Question: I added a Searchbar and Search Display Controller to my iPad app that use localSearch. I believe I implemented the delegates correctly. The search works fine and displays the results but the issues is that these results start in the second cell. The first cell in the popup display being empty. I double checked to see if the map items count and contents were correct and they were.
The code:
'''
- (void) searchBarSearchButtonClicked:(UISearchBar *)searchBar
{
if (![self connected]) {
[[[UIAlertView alloc] initWithTitle:NSLocalizedString(@"Cannot Connect",nil)
message:NSLocalizedString(@"Please make sure you are connected to the internet and try again.",nil)
delegate:nil
cancelButtonTitle:NSLocalizedString(@"OK",nil) otherButtonTitles:nil] show];
}
else if ([mainToolbar isHidden])
{
[[[UIAlertView alloc] initWithTitle:NSLocalizedString(@"Search Unavailable",nil)
message:NSLocalizedString(@"Please make sure you aren't drawing an AOI or using a tool and then try again.",nil)
delegate:nil
cancelButtonTitle:NSLocalizedString(@"OK",nil) otherButtonTitles:nil] show];
}
else {
// Cancel any previous searches.
[localSearch cancel];
// Perform a new search.
MKLocalSearchRequest *request = [[MKLocalSearchRequest alloc] init];
request.naturalLanguageQuery = self.searchBar.text;
request.region = self.mapView.region;
[UIApplication sharedApplication].networkActivityIndicatorVisible = YES;
localSearch = [[MKLocalSearch alloc] initWithRequest:request];
[localSearch startWithCompletionHandler: ^(MKLocalSearchResponse *response, NSError *error){
[UIApplication sharedApplication].networkActivityIndicatorVisible = NO;
if ([response.mapItems count] == 0)
{
[[[UIAlertView alloc] initWithTitle:NSLocalizedString(@"No Results",nil)
message:nil
delegate:nil
cancelButtonTitle:NSLocalizedString(@"OK",nil) otherButtonTitles:nil] show];
return;
}
if (error != nil)
{
[[[UIAlertView alloc] initWithTitle:NSLocalizedString(@"Map Error",nil)
message:NSLocalizedString(@"Sorry.", nil)
delegate:nil
cancelButtonTitle:NSLocalizedString(@"OK",nil) otherButtonTitles:nil] show];
return;
}
results = response;
[self.searchDisplayController.searchResultsTableView reloadData];
}
];
}
}
- (NSInteger) tableView:(UITableView *)tableView numberOfRowsInSection:(NSInteger)section
{
return [results.mapItems count];
}
- (UITableViewCell *) tableView:(UITableView *)tableView cellForRowAtIndexPath:(NSIndexPath *)indexPath
{
static NSString *IDENTIFIER = @"SearchResultsCell";
UITableViewCell *cell = [tableView dequeueReusableCellWithIdentifier:IDENTIFIER];
if (cell == nil)
{
cell = [[UITableViewCell alloc] initWithStyle:UITableViewCellStyleSubtitle reuseIdentifier:IDENTIFIER];
}
MKMapItem *item = results.mapItems[indexPath.row];
cell.textLabel.text = item.name;
cell.detailTextLabel.text = item.placemark.addressDictionary[@"Street"];
return cell;
}
'''
Here is a screenshot of the issue.

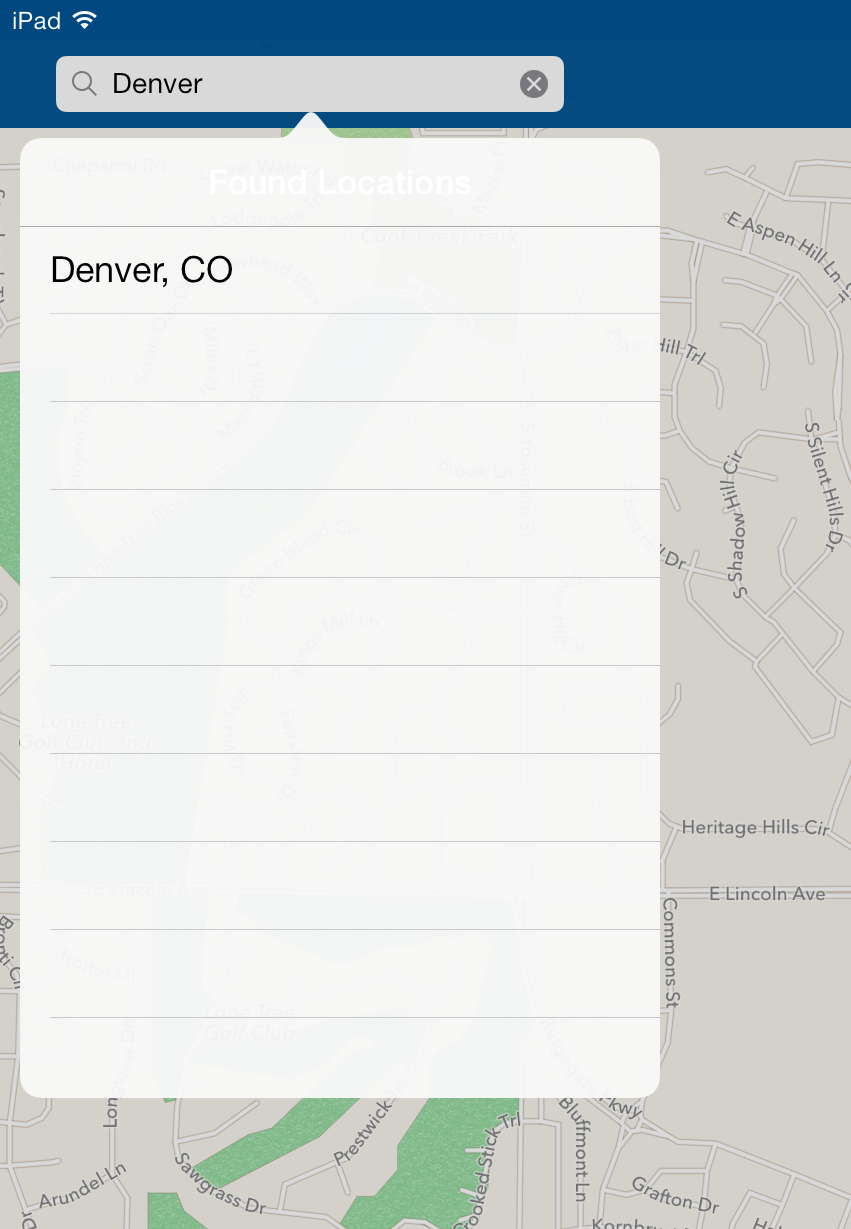
Answer: The first row contains the table header.